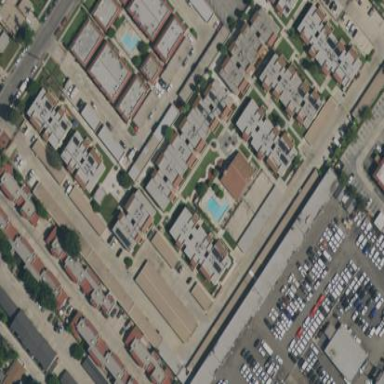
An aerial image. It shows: Commercial building used for cars.